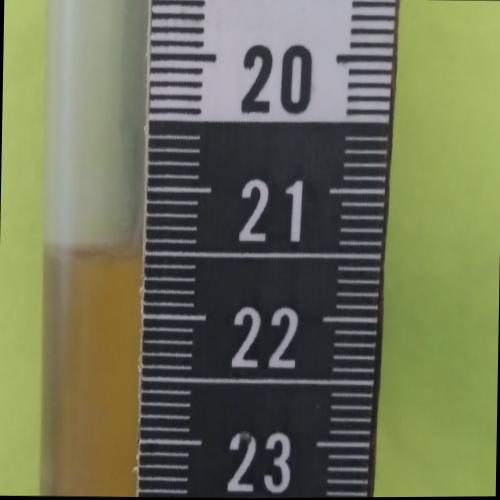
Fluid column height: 21.5 cm